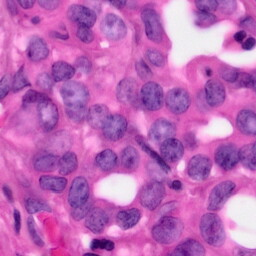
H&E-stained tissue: Pancreatic